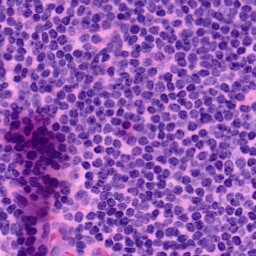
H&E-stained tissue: LymphNode